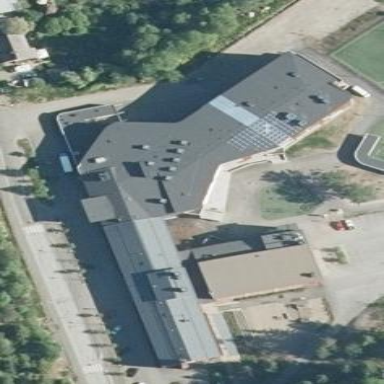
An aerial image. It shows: School building.